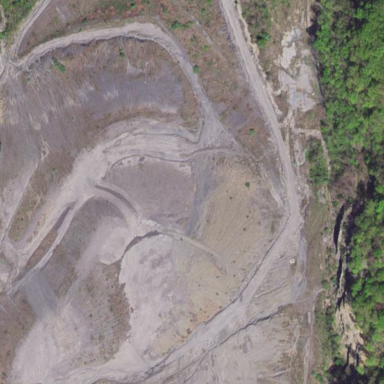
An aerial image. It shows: Quarry area.